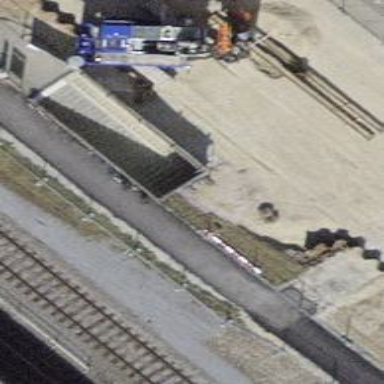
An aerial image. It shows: Concrete steps with ramp available for accessibility.